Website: lowes
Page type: cart
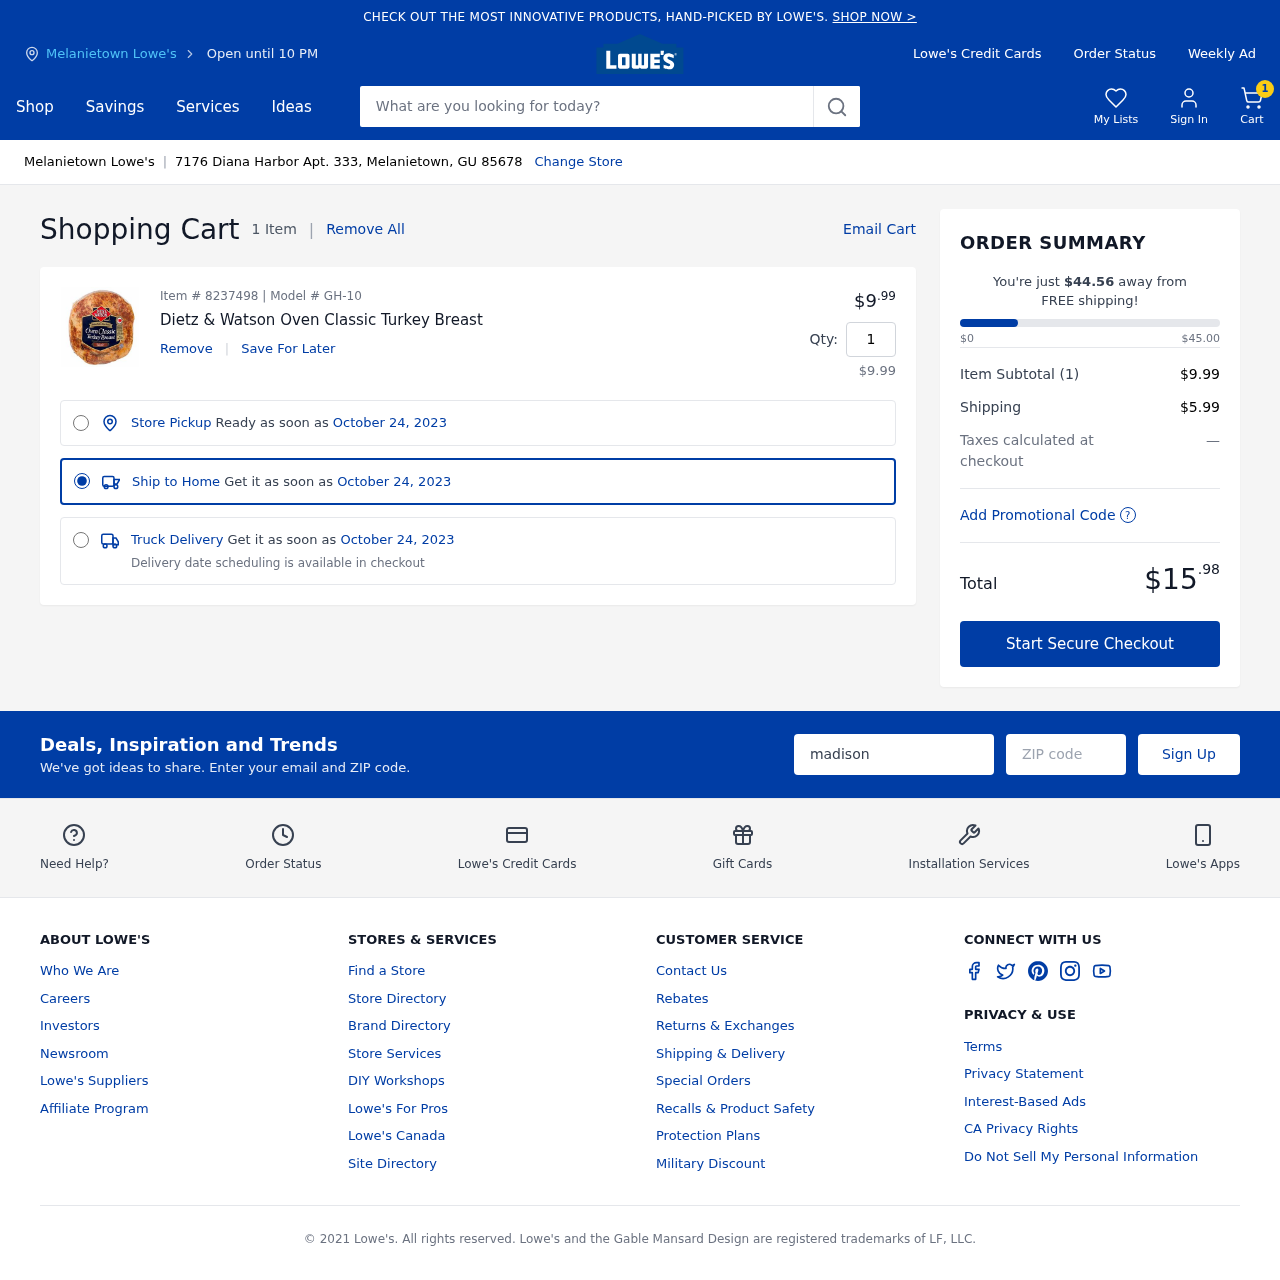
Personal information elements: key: PII_CITY
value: Melanietown Lowe's
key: PII_EMAIL
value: madison.miller@gmail.com
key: PII_POSTCODE
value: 85678
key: PII_STREET
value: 7176 Diana Harbor Apt. 333
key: PII_CITY_STATE_ZIP
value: Melanietown, GU 85678
Product elements: key: PRODUCT1_NAME
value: Dietz & Watson Oven Classic Turkey Breast
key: PRODUCT1_PRICE
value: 9.99
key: PRODUCT1_QUANTITY
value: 1
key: PRODUCT1_SUBTOTAL
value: $9.99
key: PRODUCT_ITEM_NUMBER
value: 8237498
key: PRODUCT_MODEL_NUMBER
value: GH-10
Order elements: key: ORDER_NUM_ITEMS
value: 1
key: ORDER_NUM_ITEMS
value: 1 Item
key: ORDER_DELIVERY_DATE
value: October 24, 2023
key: ORDER_SUBTOTAL
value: $9.99
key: ORDER_SHIPPING_COST
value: $5.99
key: ORDER_TOTAL
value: $15.98
Search elements: key: HEADER_SEARCH
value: What are you looking for today?